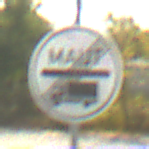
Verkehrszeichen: EndeMautpflicht
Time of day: MorningAfternoon
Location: Outdoor (RoadRail)
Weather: PartlyCloudy
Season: NotSpecified
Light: Natural